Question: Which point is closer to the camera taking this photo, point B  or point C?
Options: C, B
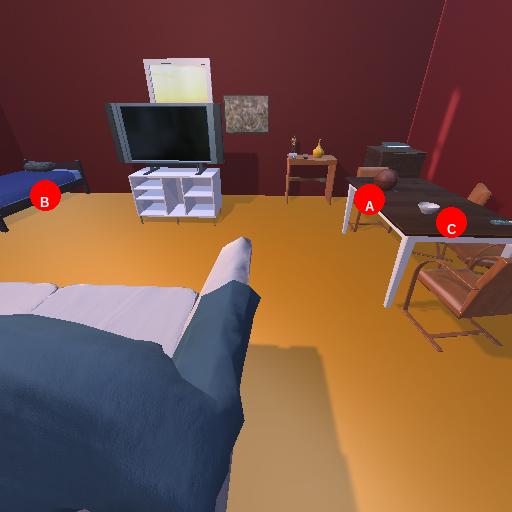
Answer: C